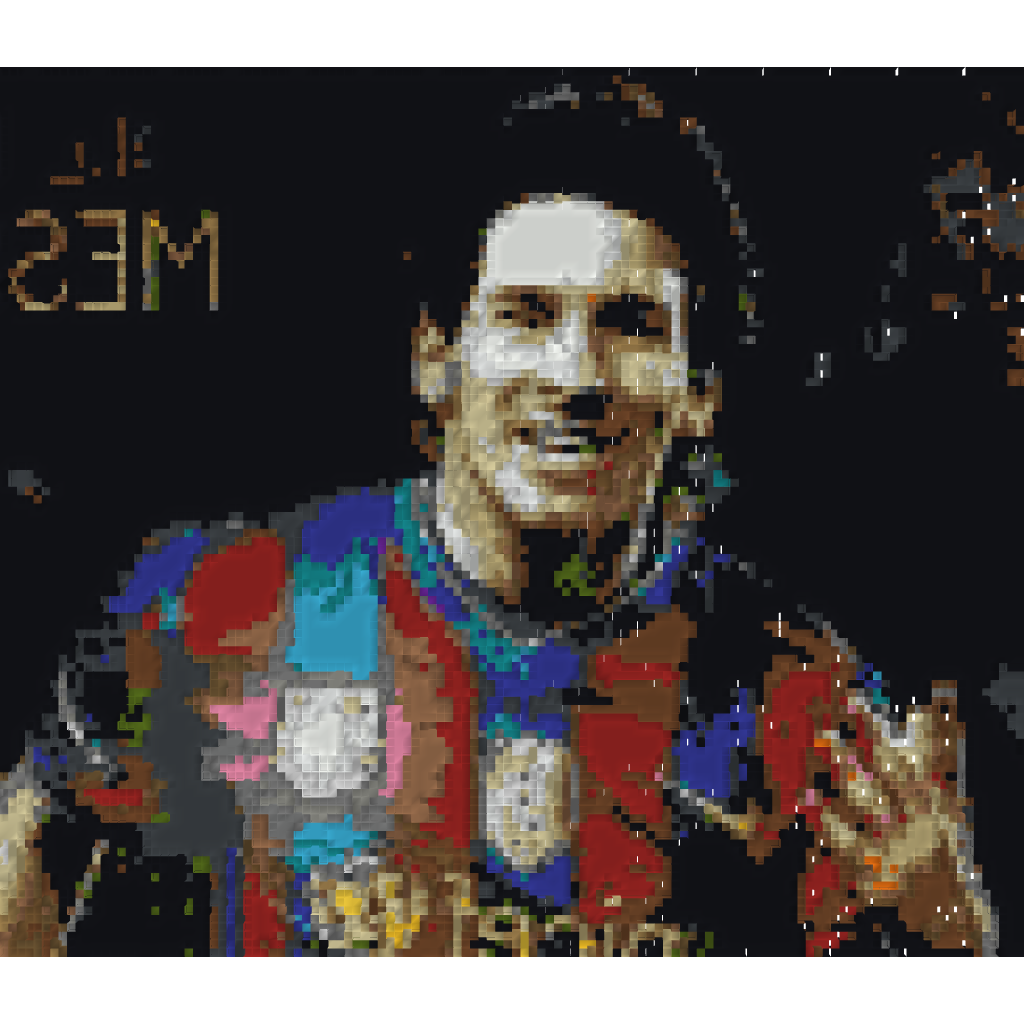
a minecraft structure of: Messi F.C Barcelona